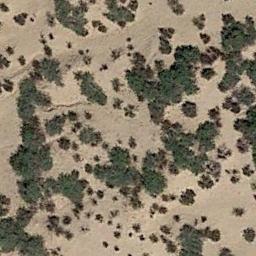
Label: chaparral